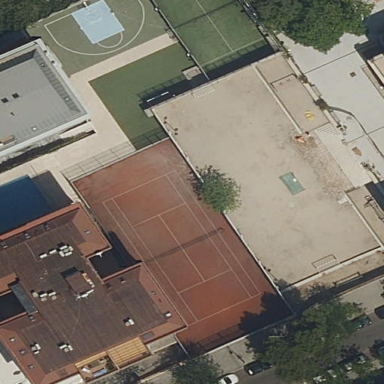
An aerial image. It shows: Tennis court in leisure pitch.